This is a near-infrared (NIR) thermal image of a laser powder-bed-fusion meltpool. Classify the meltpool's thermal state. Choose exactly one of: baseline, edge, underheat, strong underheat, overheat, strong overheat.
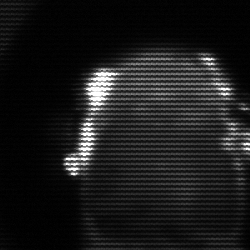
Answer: baseline